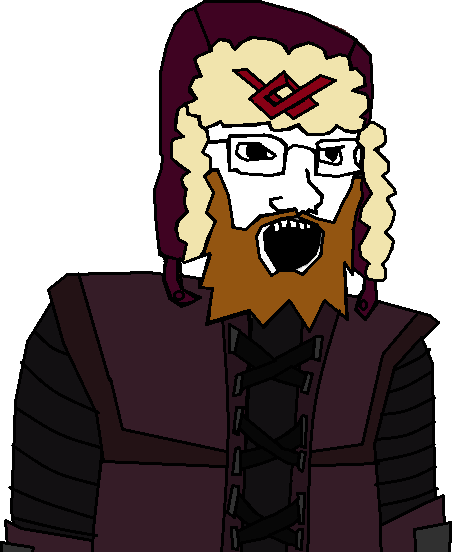
Label: 5_Soyjak